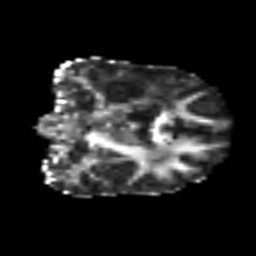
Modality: FA
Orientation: coronal
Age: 47
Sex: female
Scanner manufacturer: siemens
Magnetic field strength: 3 T
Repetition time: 6.1 s
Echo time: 0.101 s